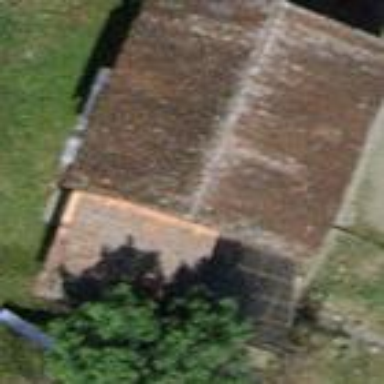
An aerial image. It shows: Gabled roofed house.